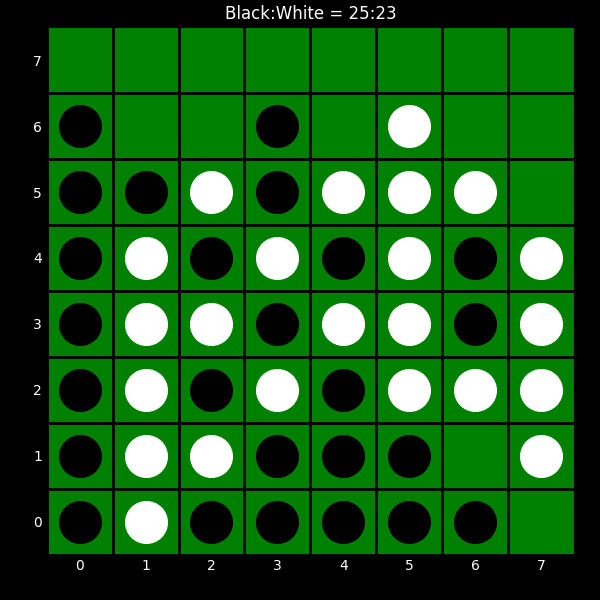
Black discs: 25
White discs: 23